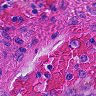
Metastatic tissue present: no